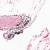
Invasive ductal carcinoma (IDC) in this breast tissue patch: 0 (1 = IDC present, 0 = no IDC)